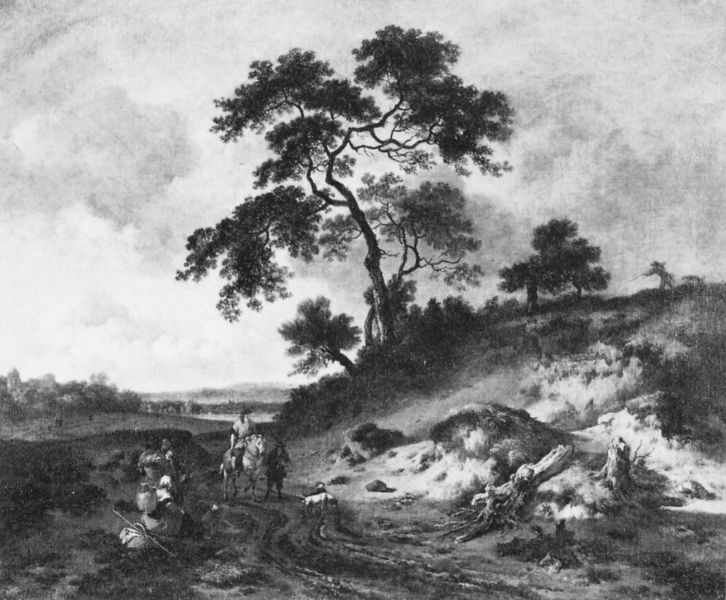
Titel: Sportsmen in the Dunes
Künstler: Jan Wijnants
Institution: Hampton Court
Schlagwörter: baum, himmel, mann, bäume, fluss, frauen, landschaft, menschen, sand, stadt, frau, strasse, zeichnung, hund, weg, hügel, gehen, bauern, pferd, pferde, reiter, dorf, sturm, korb, bauer, burg, wandern, ödnis, schwarz-weiß, wurzeln, kiefer, karg, mittelalter, reisender, ernten, wanderstecken